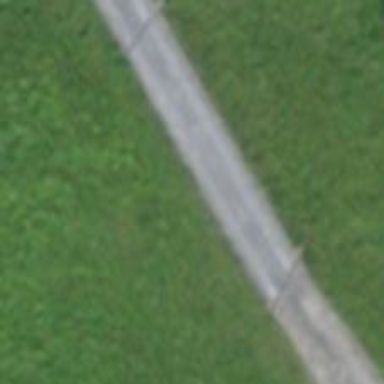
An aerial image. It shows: Gravel driveway serving as service road.